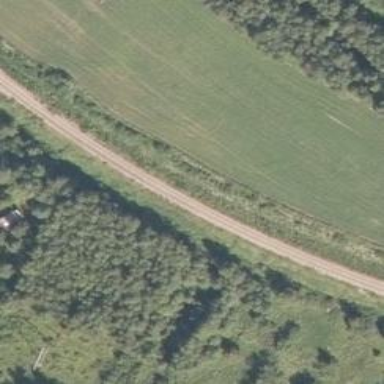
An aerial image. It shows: Continuous rail for railway.